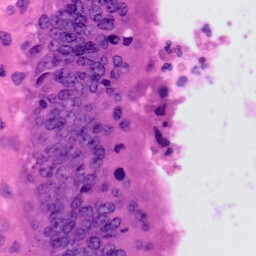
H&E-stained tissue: Colon